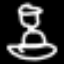
Label: hourglass